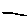
Label: line